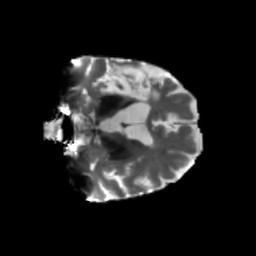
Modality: T2w
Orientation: coronal
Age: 64
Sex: female
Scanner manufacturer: siemens
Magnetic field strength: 3 T
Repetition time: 5.25 s
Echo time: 0.08 s